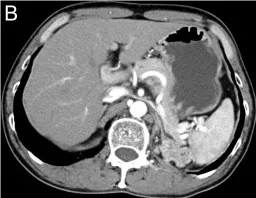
A 52-year-old man with liver metastasis and retroperitoneal lymph node metastases of renal cell carcinoma received drug-eluting bead transcatheter arterial chemoembolization. Preoperative CT enhanced scanning images of arterial phase (A, B).
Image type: radiology (ct)